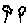
Label: flower